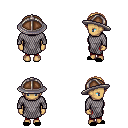
a pixel art fantasy rpg character, female body template, human, tanned skin, chain mail, red pants, light blonde parted hairstyle, chain helm, black slippers, four views (front, back, left, right), 2x2 character sprite sheet, small pixel art, hard edges, no anti-aliasing